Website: home-depot
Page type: delivery-shipping
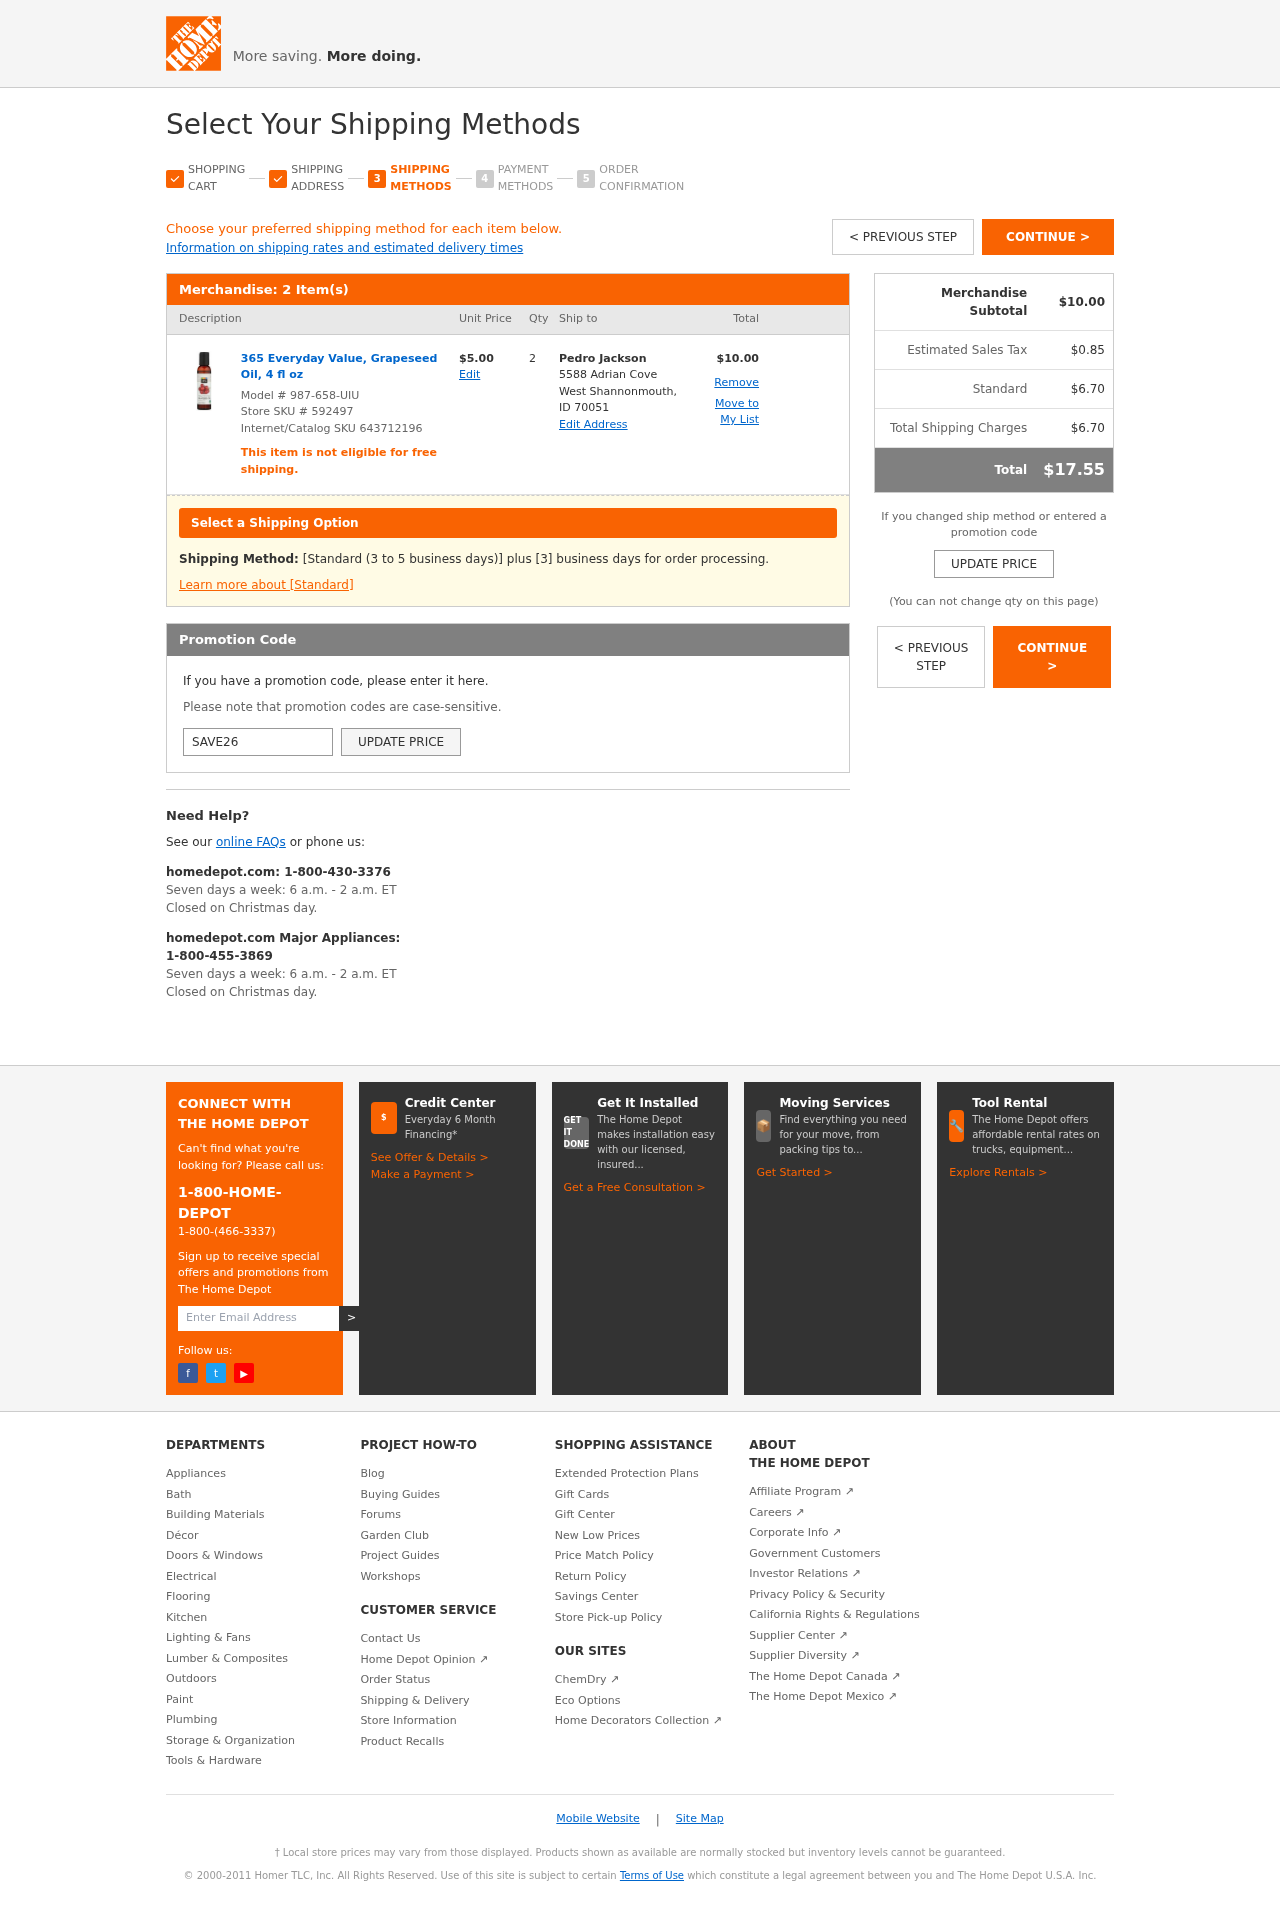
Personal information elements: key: PII_CITY_STATE_ZIP
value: West Shannonmouth, ID 70051
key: PII_FULLNAME
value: Pedro Jackson
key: PII_PROMO_CODE
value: SAVE26
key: PII_STREET
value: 5588 Adrian Cove
Product elements: key: PRODUCT1_NAME
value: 365 Everyday Value, Grapeseed Oil, 4 fl oz
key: PRODUCT1_PRICE
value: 5
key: PRODUCT1_QUANTITY
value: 2
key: PRODUCT_MODEL_NUMBER
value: Model # 987-658-UIU
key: PRODUCT1_LINE_TOTAL
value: $10.00
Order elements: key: ORDER_NUM_ITEMS
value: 2 Item(s)
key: ORDER_SUBTOTAL
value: $10.00
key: ORDER_TAX
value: $0.85
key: ORDER_SHIPPING_COST
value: $6.70
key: ORDER_SHIPPING_TOTAL
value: $6.70
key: ORDER_TOTAL
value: $17.55
Other elements: key: STORE_SKU
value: Store SKU # 592497
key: INTERNET_SKU
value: Internet/Catalog SKU 643712196